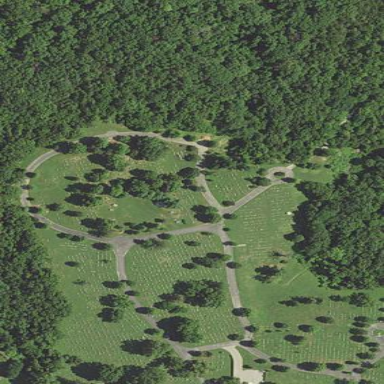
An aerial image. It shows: Cemetery.